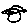
Label: bird